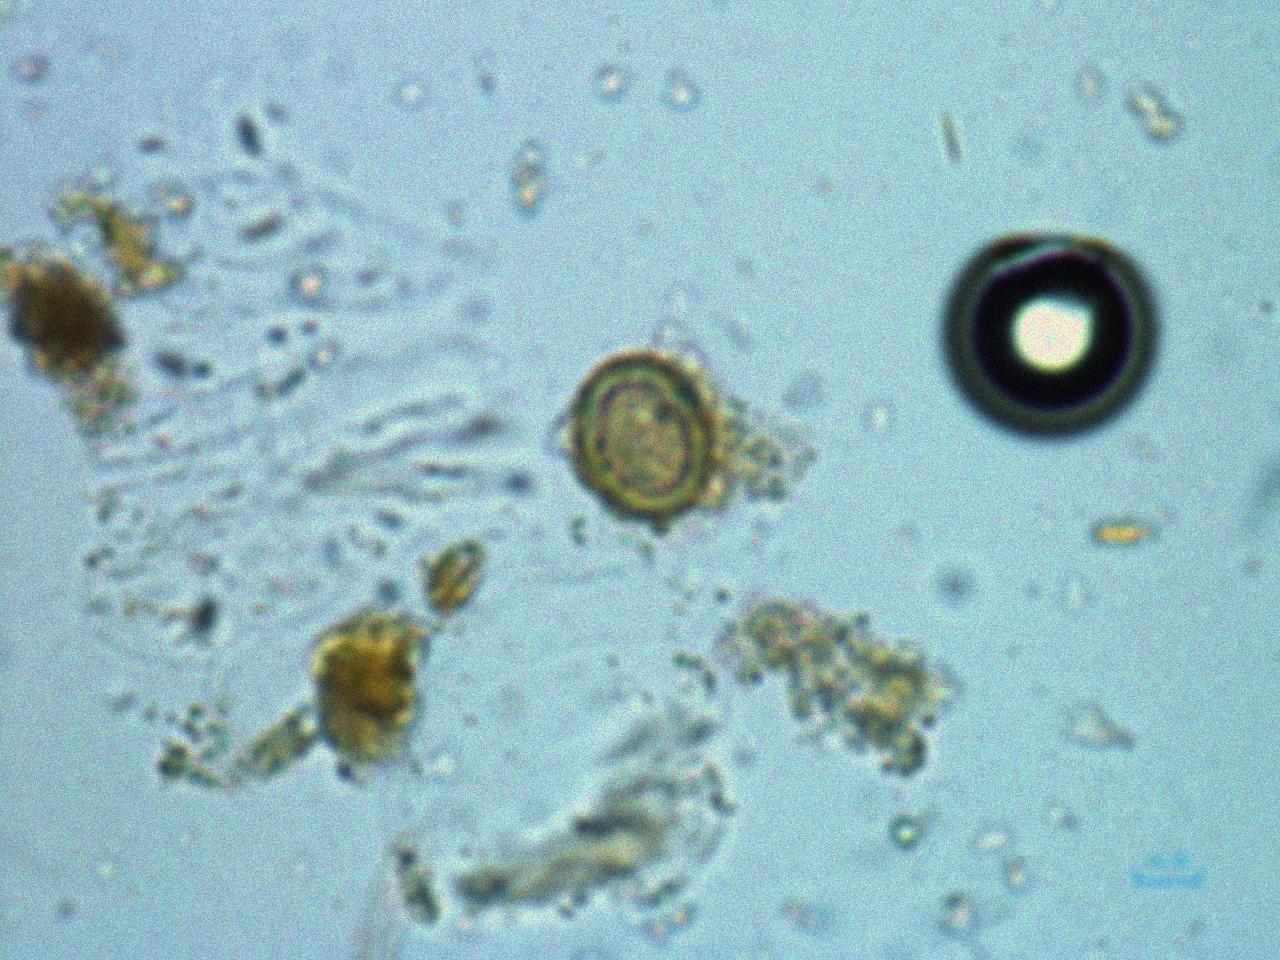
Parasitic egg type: Taenia spp. egg